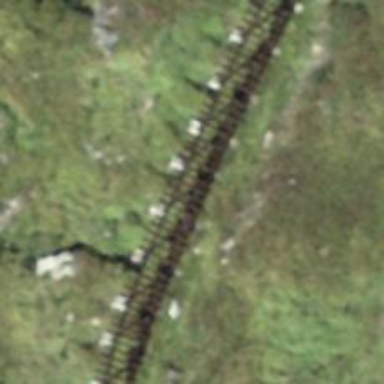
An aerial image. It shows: Snow fence that is man-made.